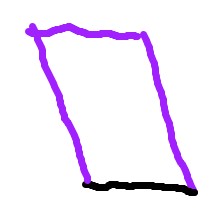
Shape: parallelogram